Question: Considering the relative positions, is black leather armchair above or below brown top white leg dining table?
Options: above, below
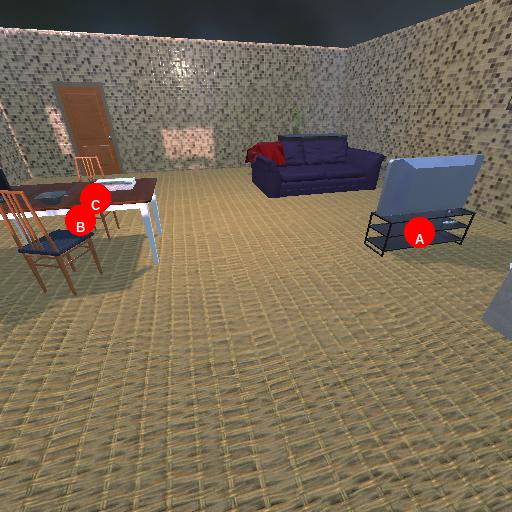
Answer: above